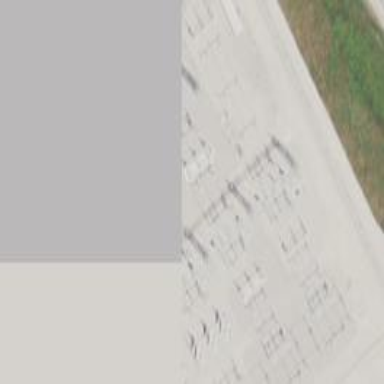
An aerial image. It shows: Power line with three cables configured as busbar.